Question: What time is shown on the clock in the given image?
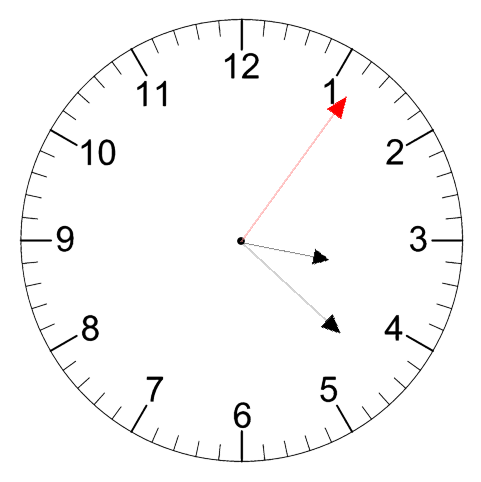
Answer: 03:22:06